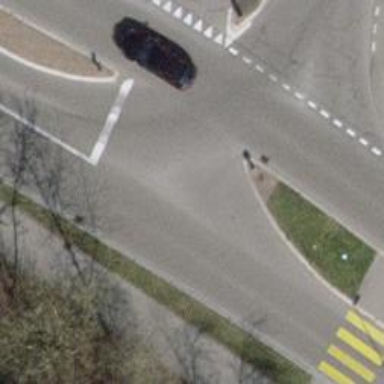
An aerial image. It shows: Secondary road with asphalt surface.